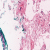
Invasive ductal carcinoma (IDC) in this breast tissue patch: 0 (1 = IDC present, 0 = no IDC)